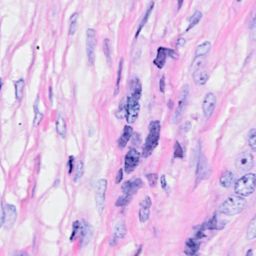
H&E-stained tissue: Breast